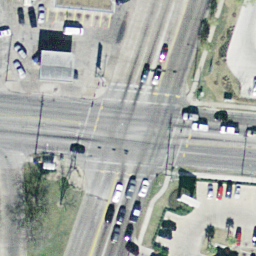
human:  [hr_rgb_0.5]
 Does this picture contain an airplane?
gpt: no

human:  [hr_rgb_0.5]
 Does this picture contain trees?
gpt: yes

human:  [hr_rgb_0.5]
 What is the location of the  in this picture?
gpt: i cannot see it